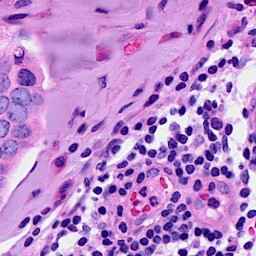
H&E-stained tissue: Breast